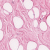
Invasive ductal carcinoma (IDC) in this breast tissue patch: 0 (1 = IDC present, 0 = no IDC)